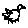
Label: bird